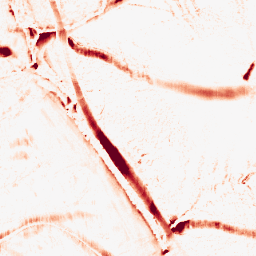
Category: morphological
Decomposition family: morphological_ellipse
Decomposition parameters: operation: opening
width: 20
height: 10
Upsampling method: sinc_hamming
Upsampling parameters: scale: 2
kernel_size: 4
Upsampling scale: 2